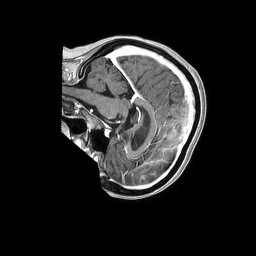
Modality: T1w
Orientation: sagittal
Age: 65
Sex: female
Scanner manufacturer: philips
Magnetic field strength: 1.5 T
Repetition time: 0.007698 s
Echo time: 0.003549 s